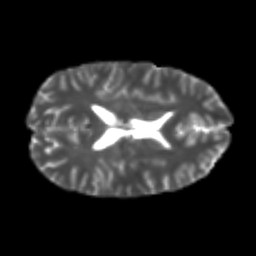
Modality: T2w
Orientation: axial
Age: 23
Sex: male
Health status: healthy
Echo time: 0.074 s